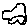
Label: car